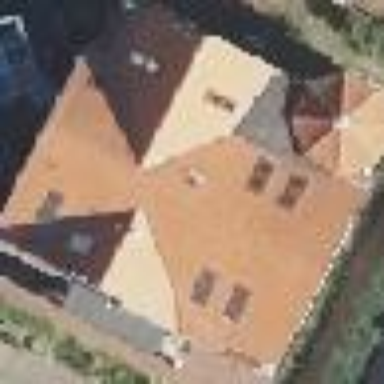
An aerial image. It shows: Residential building with gambrel roof.